Question: I am new to iOS development and I am wondering if anyone is able to help me out. I have a view container that holds two text fields and a button as follows:
<URL>
When I run inside of a simulator, I am only able to see the dark grey background of the container and none of the text fields are showing nor is the button, ex:

Any ideas as to what I am doing wrong here? Thanks in advance!
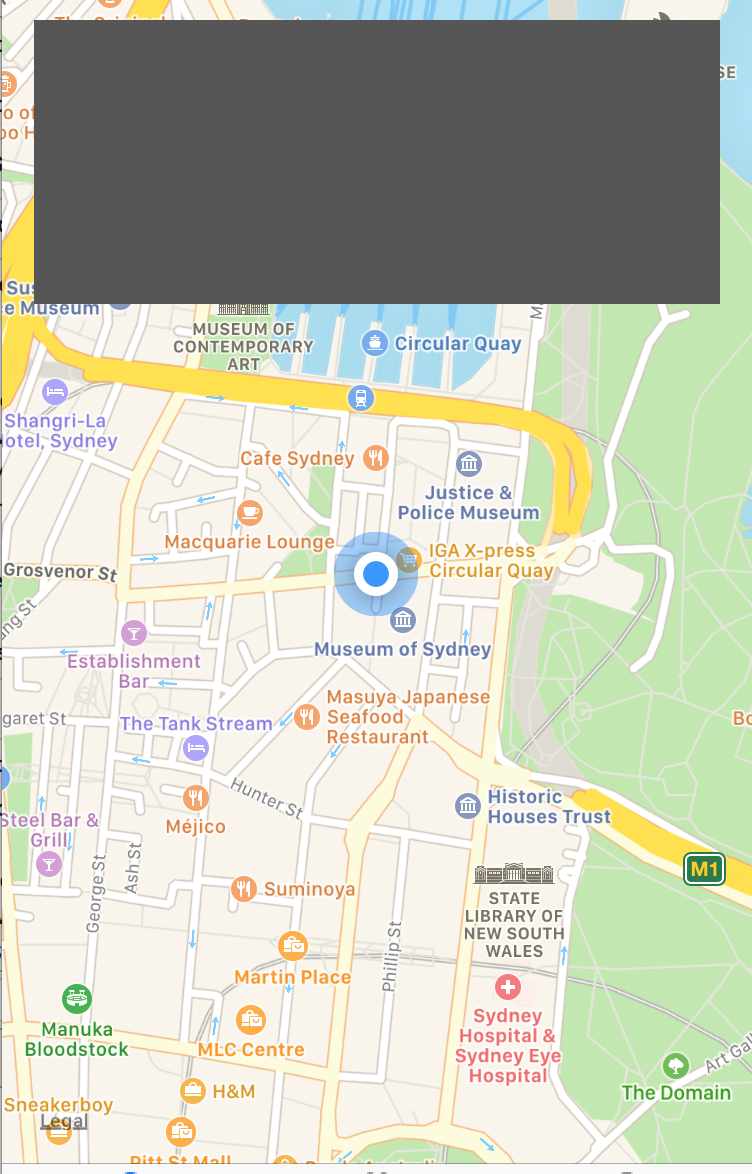
Answer: As I wrote in the comments, it looks like the view isn't being loaded. Make sure you've connected all the Xib components properly and ensure the view is being loaded.